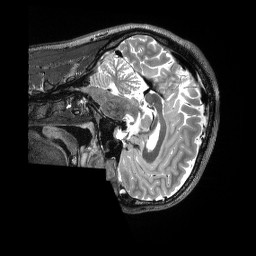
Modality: T2w
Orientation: sagittal
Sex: male
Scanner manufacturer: siemens
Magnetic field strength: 3 T
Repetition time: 3.2 s
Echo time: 0.563 s